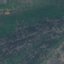
Label: HerbaceousVegetation